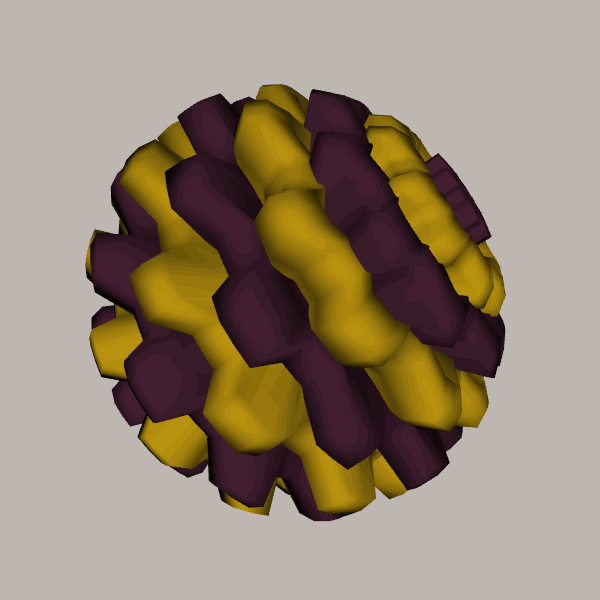
Background: light